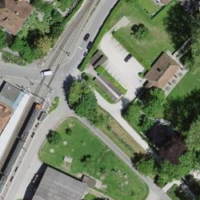
EUNIS habitat code: 55
Species observed at this site:
Erigeron karvinskianus
Hedera helix
Taxus baccata